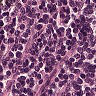
Metastatic tissue present: no